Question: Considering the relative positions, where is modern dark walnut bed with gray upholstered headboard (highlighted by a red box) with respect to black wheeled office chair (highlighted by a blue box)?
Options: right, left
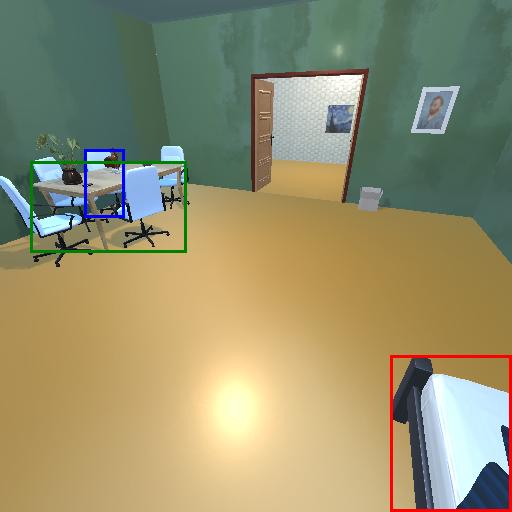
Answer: right